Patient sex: M
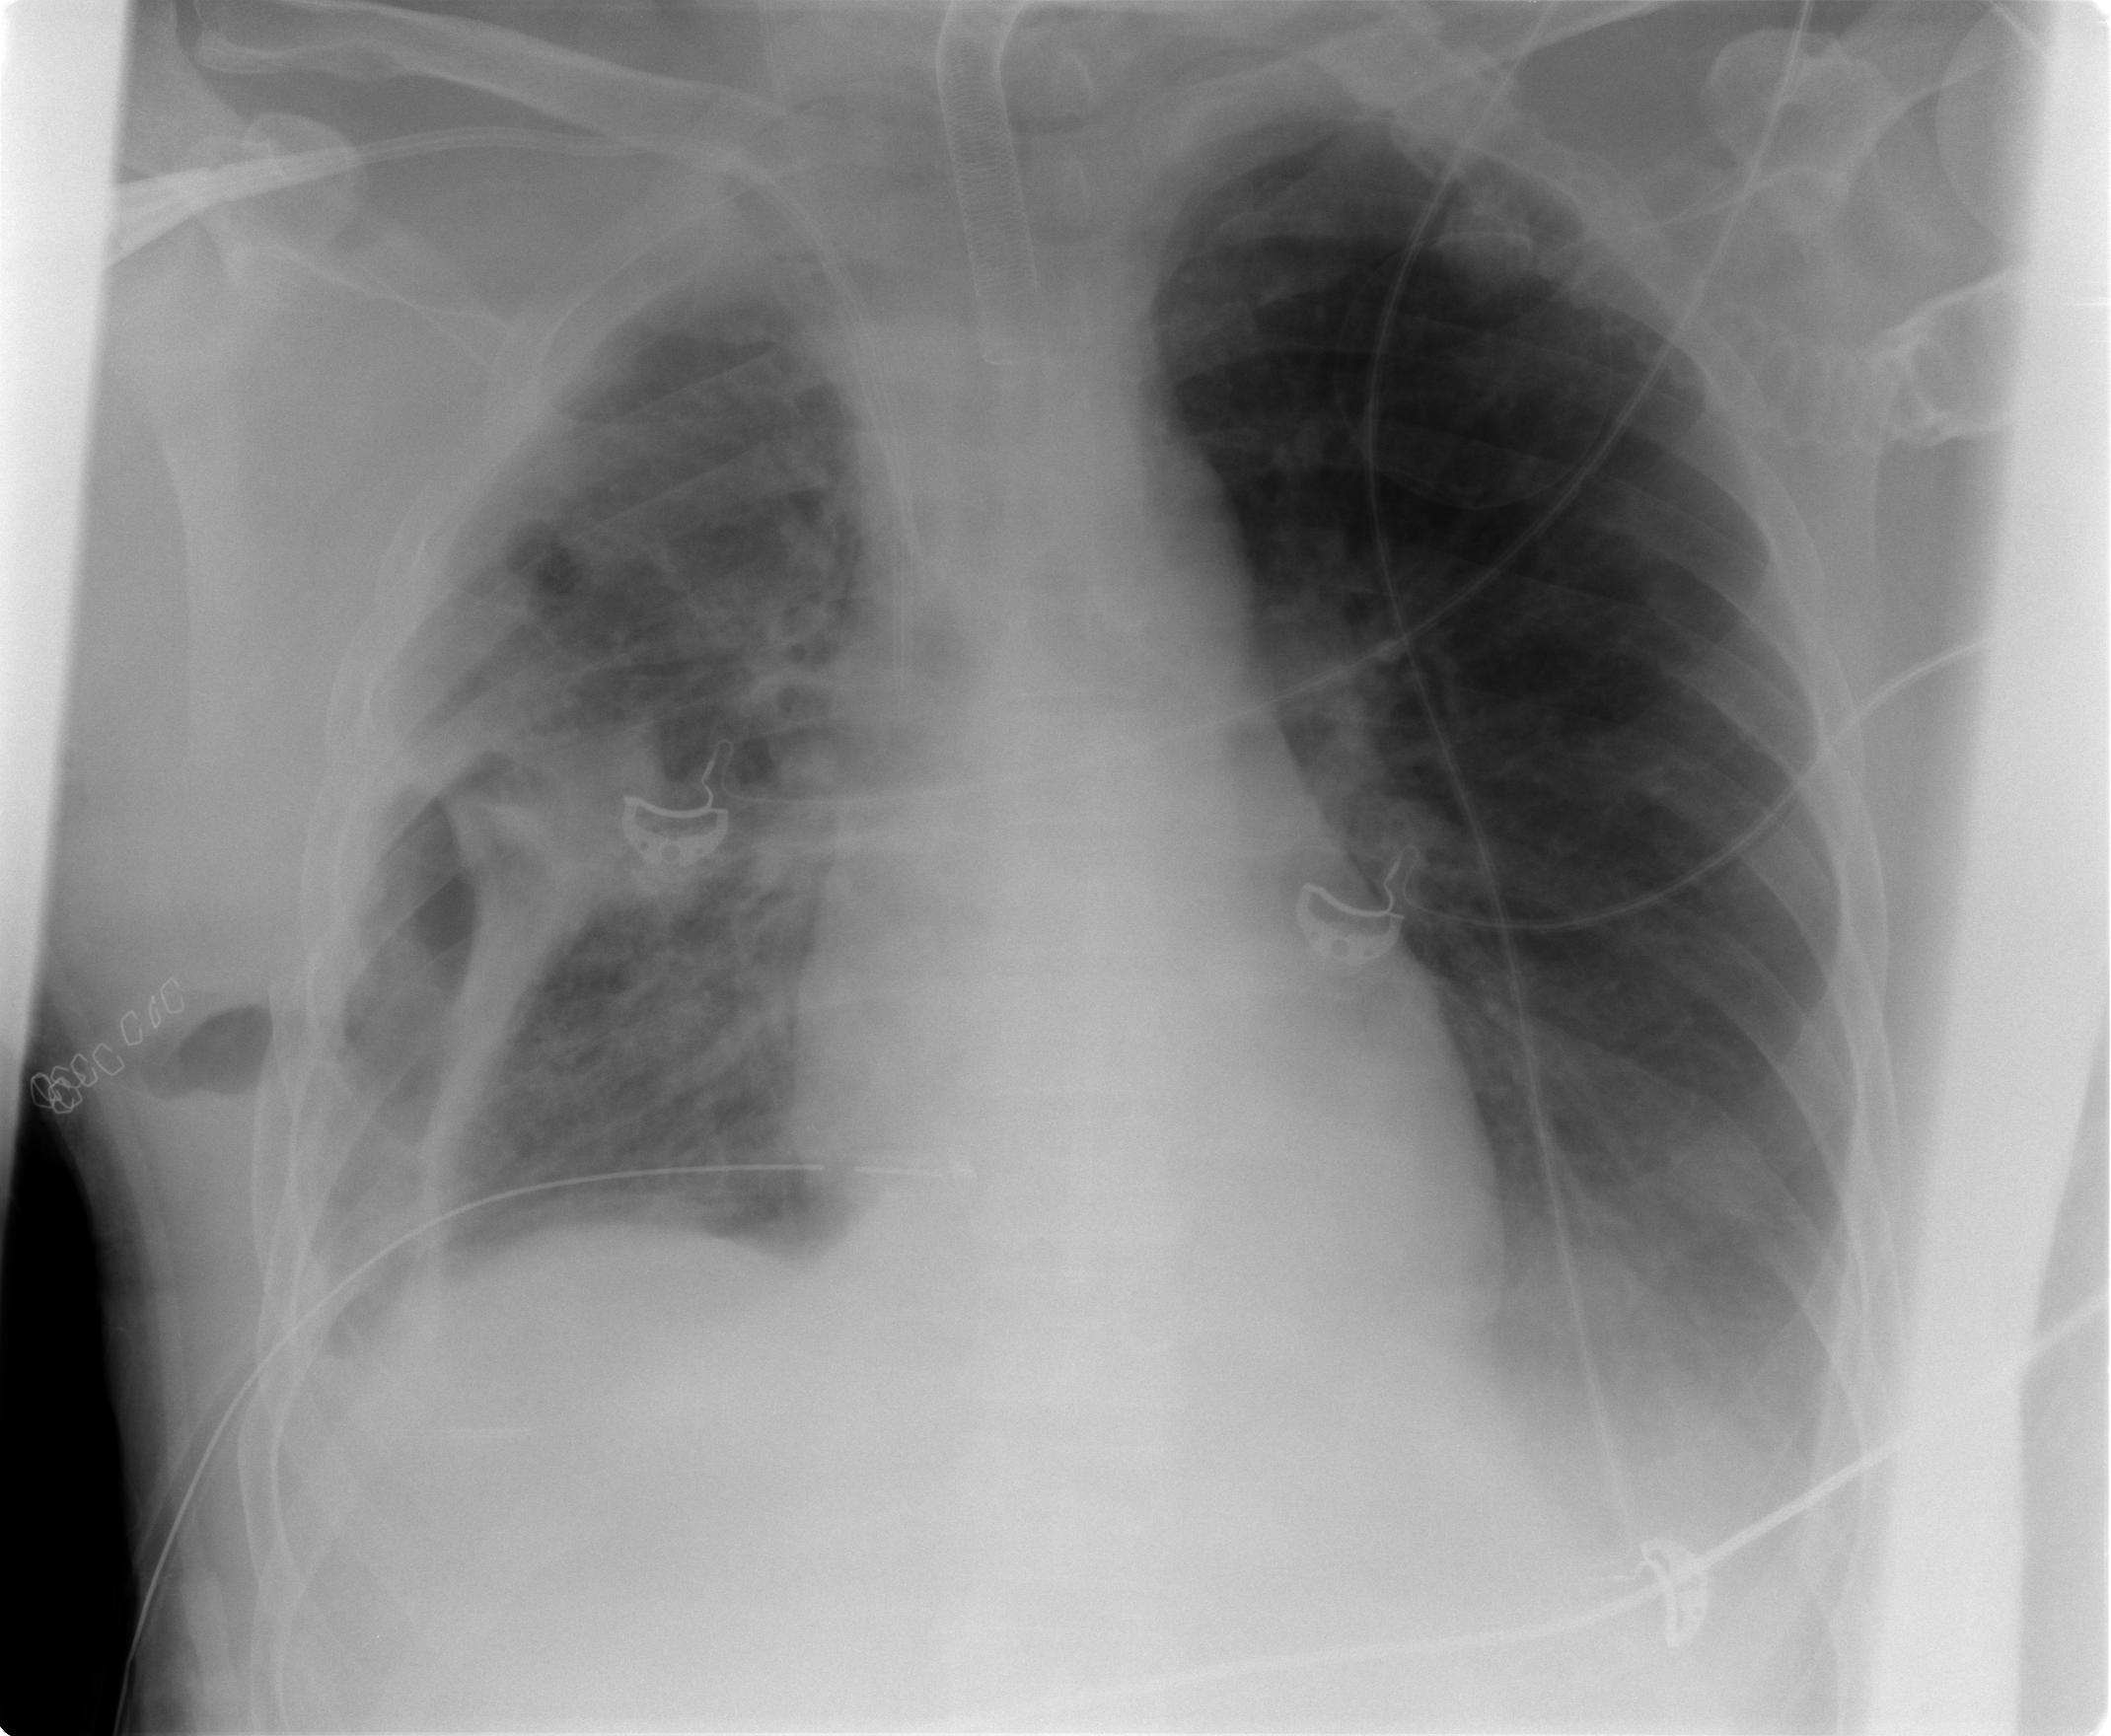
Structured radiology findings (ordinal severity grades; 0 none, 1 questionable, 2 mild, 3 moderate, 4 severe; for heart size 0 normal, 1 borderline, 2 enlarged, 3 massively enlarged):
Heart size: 0
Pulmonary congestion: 1
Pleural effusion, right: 1
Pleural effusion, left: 1
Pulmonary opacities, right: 2
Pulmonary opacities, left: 0
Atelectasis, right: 3
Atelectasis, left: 2